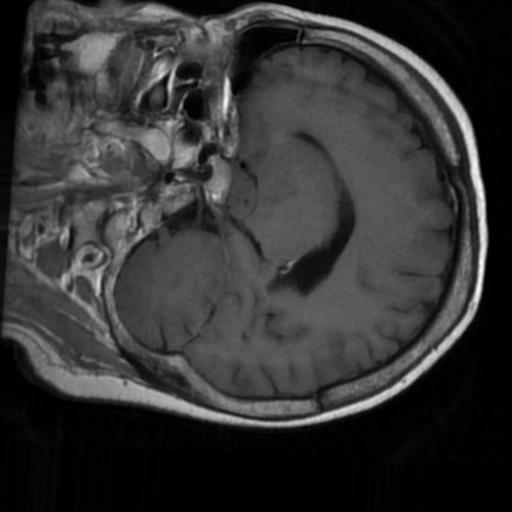
Label: brain_tumor